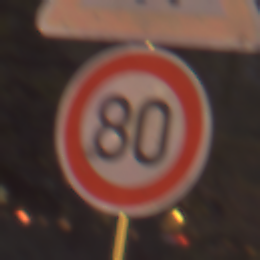
Verkehrszeichen: Geschwindigkeit80
Zusatzzeichen oben: EinseitigVerengteFahrbahnRechts
Umgebung: Outdoor, Suburban
Tageszeit: Night
Wetter: PartlyCloudy
Licht: Artificial
Jahreszeit: NotSpecified
Kontrast: LowContrast